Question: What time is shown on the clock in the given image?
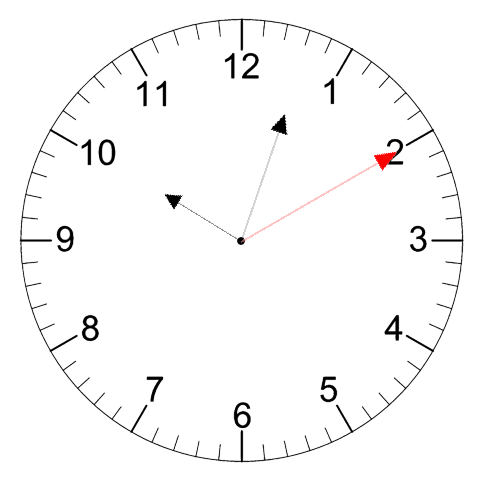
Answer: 10:03:10